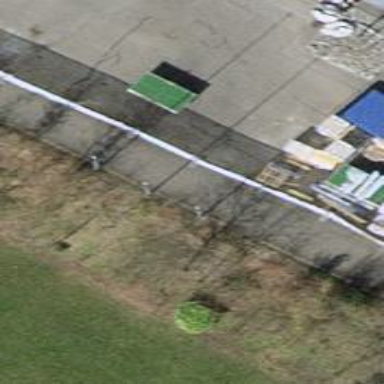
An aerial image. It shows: Flagpole which is man-made.